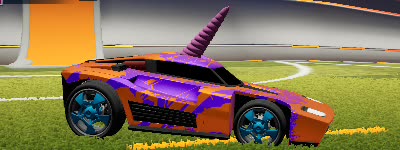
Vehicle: breakout